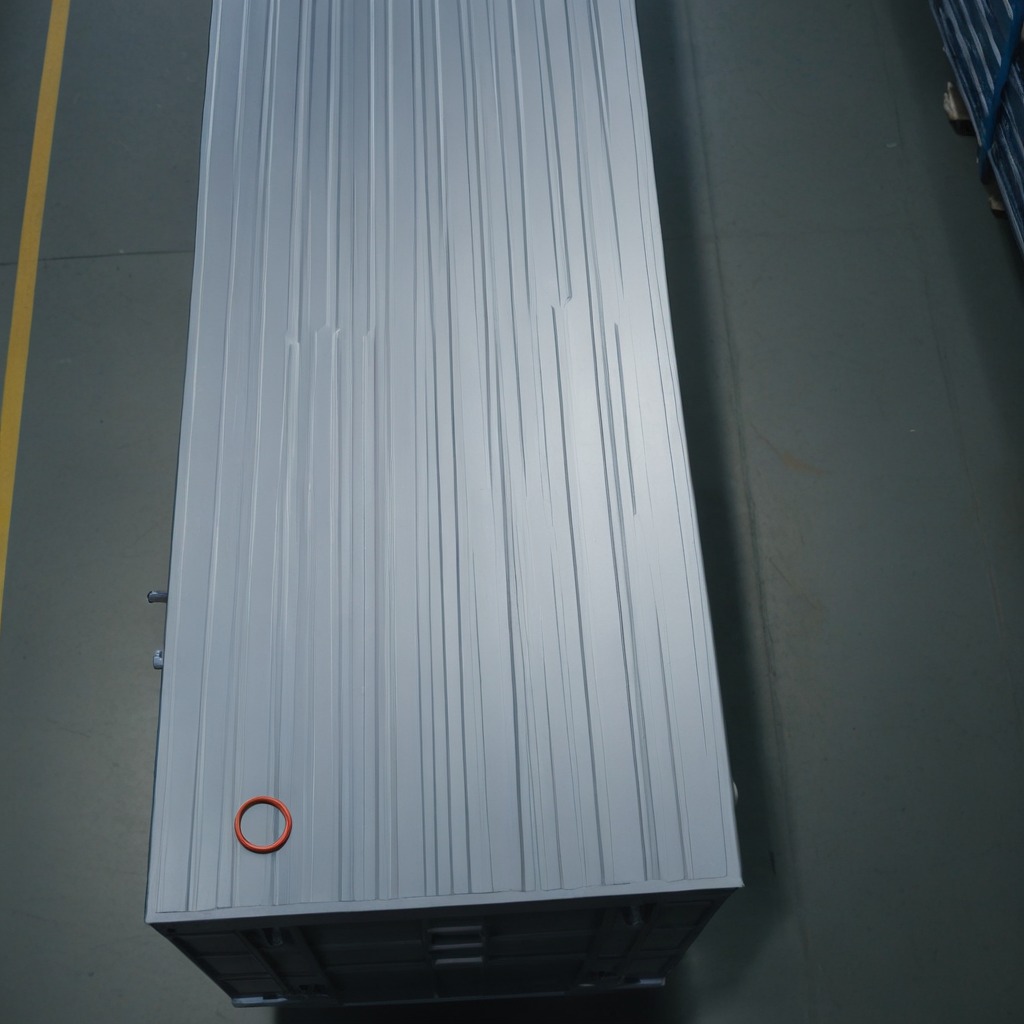
A rubber O-ring is lying on the toolbox surface in an airplane hangar workshop 8K.